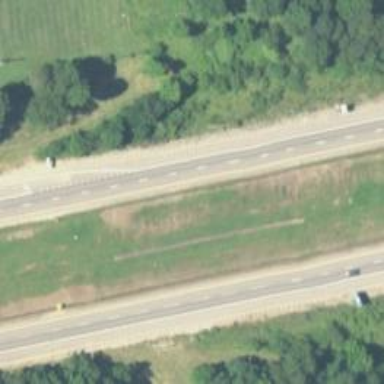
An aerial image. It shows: Trunk highway with expressway features.